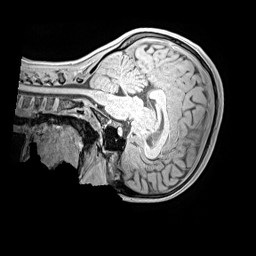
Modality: MP2RAGE
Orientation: sagittal
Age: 12
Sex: female
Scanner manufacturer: siemens
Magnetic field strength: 3 T
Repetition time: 4 s
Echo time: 0.00299 s